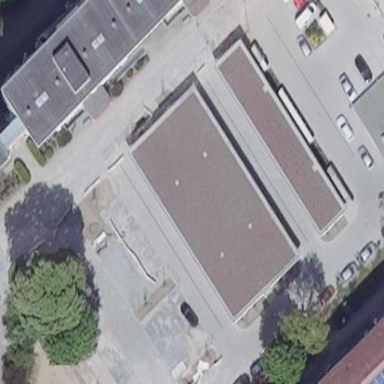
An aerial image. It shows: Group of garages.